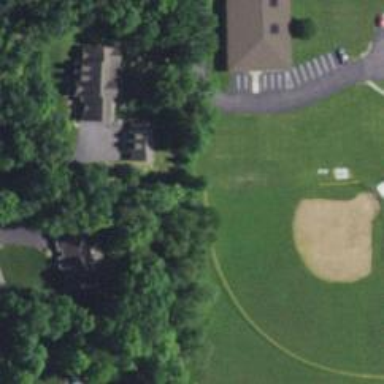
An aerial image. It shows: Baseball pitch for leisure and sports activities.